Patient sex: M
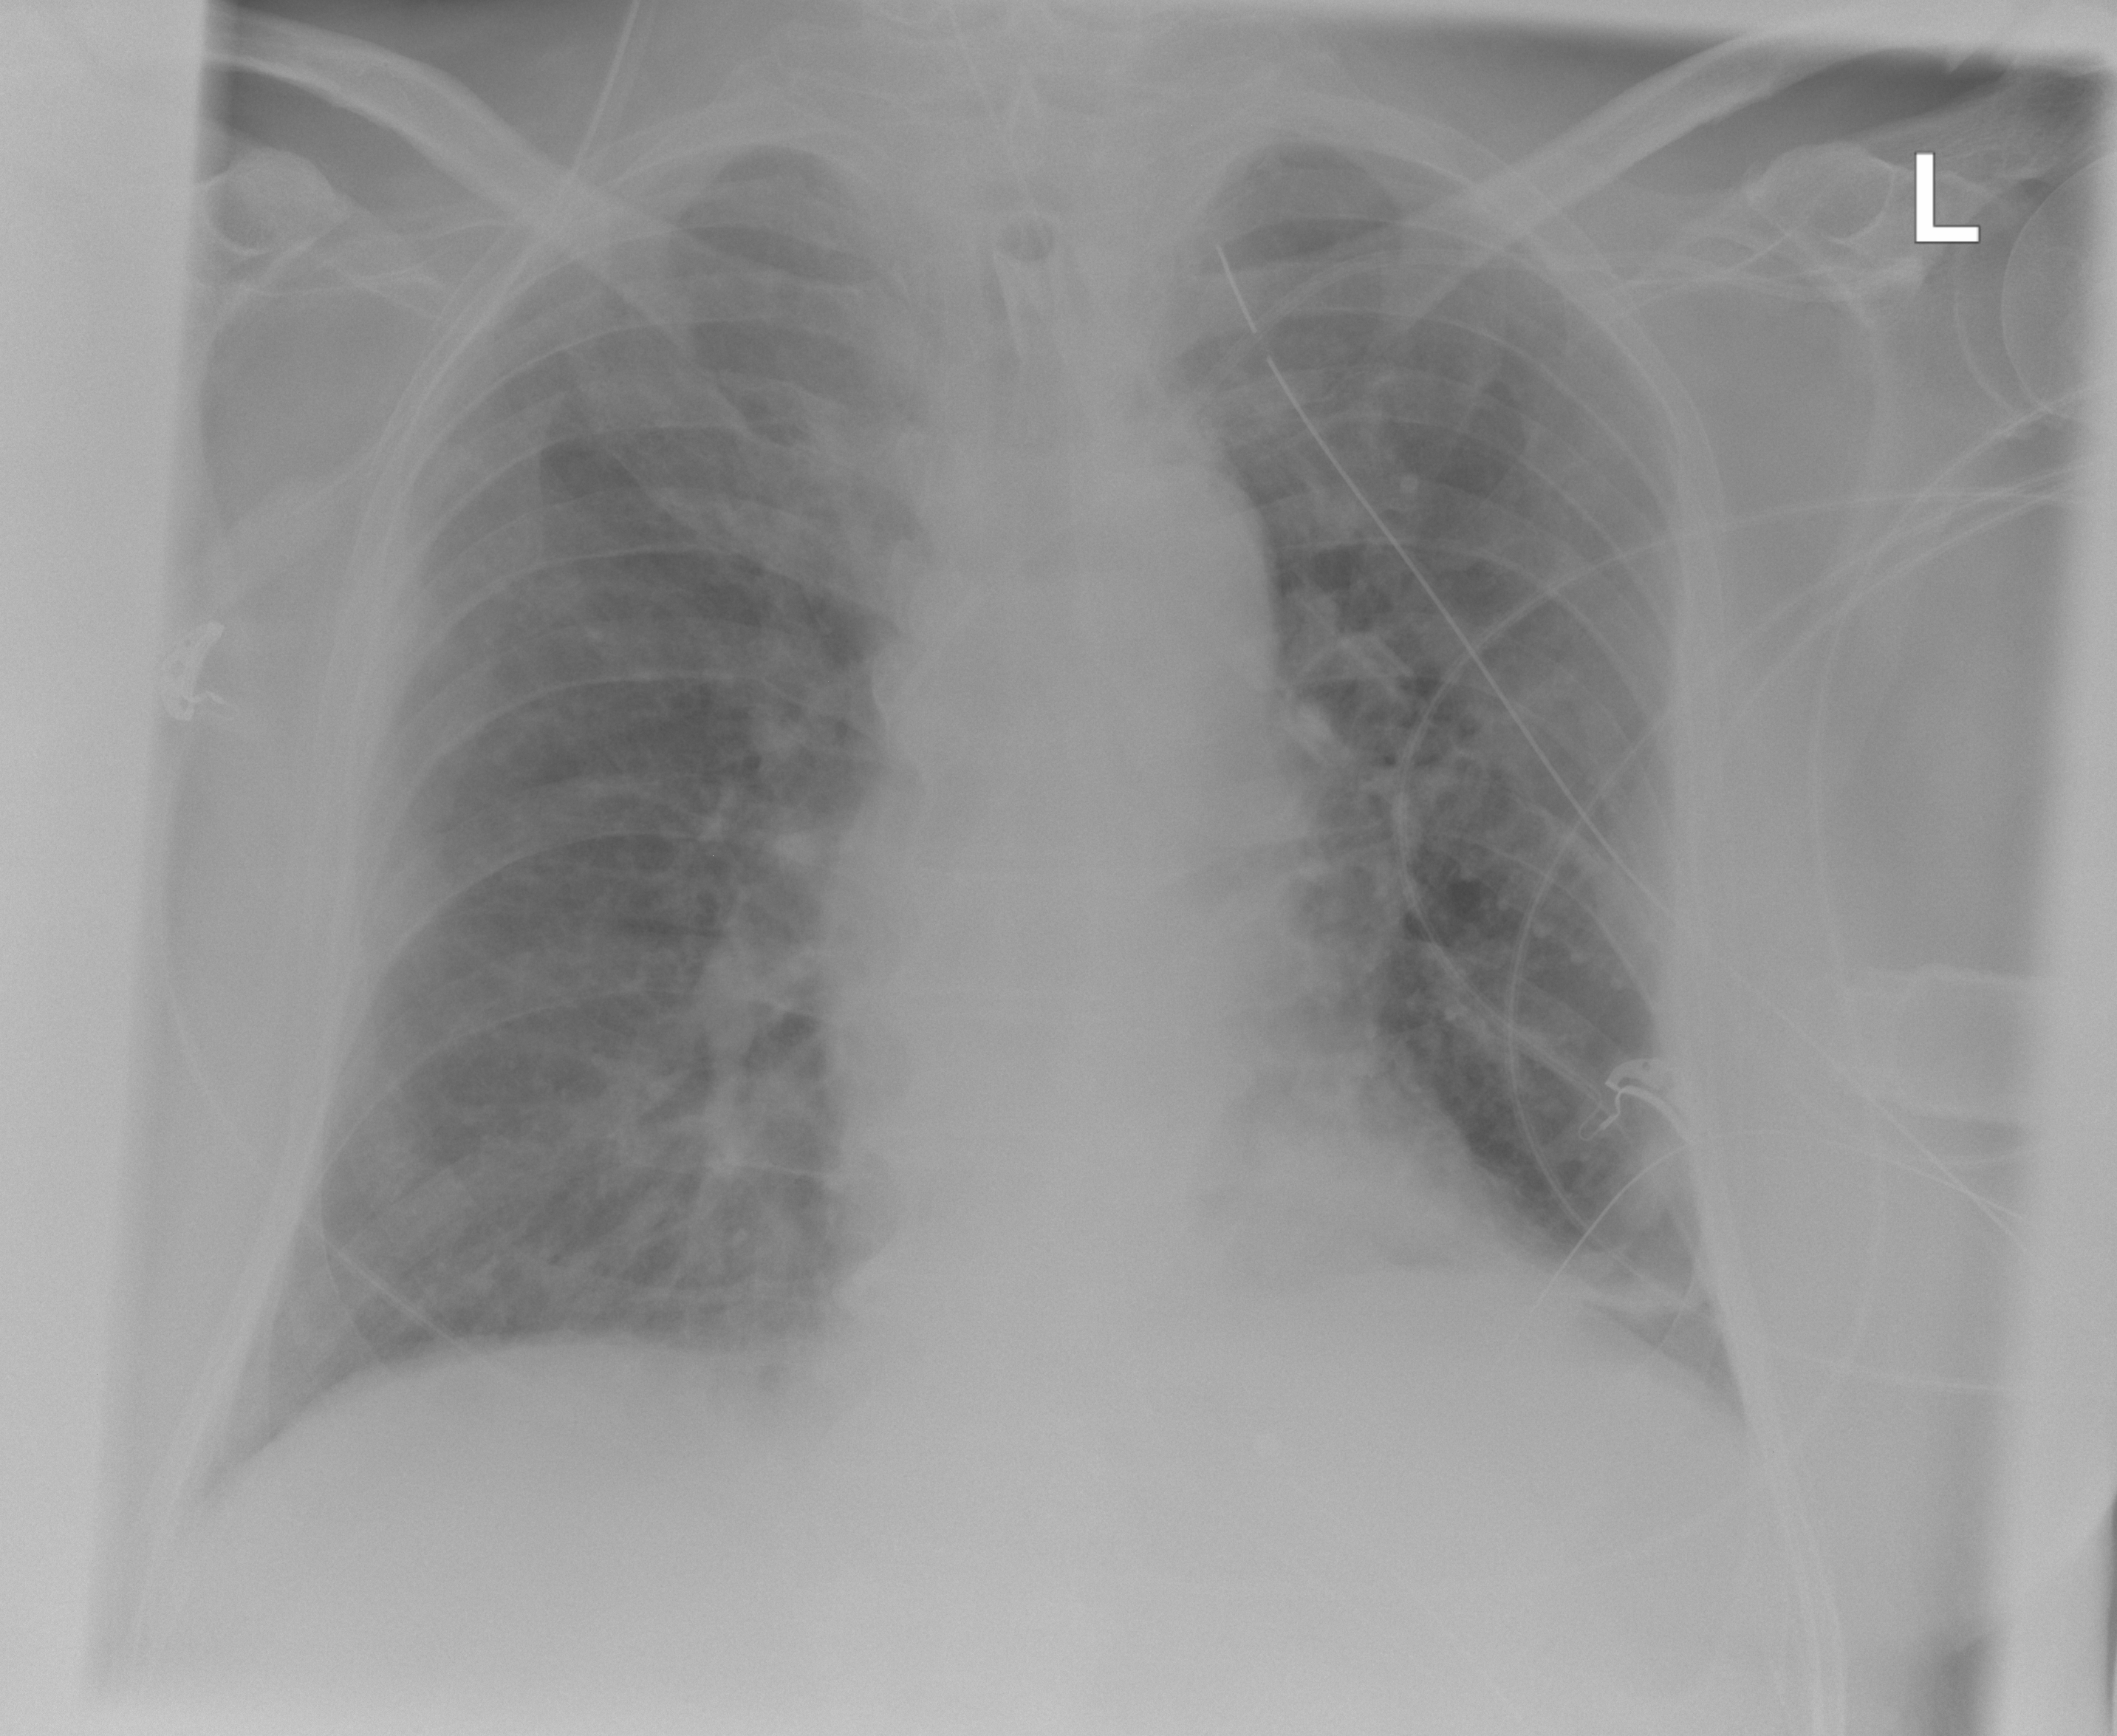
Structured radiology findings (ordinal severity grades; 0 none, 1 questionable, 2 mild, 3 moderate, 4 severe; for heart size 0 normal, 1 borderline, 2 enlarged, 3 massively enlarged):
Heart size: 0
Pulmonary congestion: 0
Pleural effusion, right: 0
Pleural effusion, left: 0
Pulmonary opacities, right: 0
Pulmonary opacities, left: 0
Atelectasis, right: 0
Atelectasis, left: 2